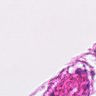
Metastatic tissue present: no